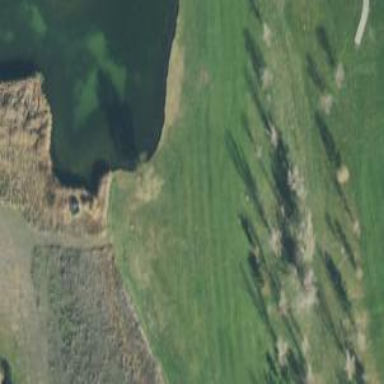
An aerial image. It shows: View of golf hole.